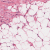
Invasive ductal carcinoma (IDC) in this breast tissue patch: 1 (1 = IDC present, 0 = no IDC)